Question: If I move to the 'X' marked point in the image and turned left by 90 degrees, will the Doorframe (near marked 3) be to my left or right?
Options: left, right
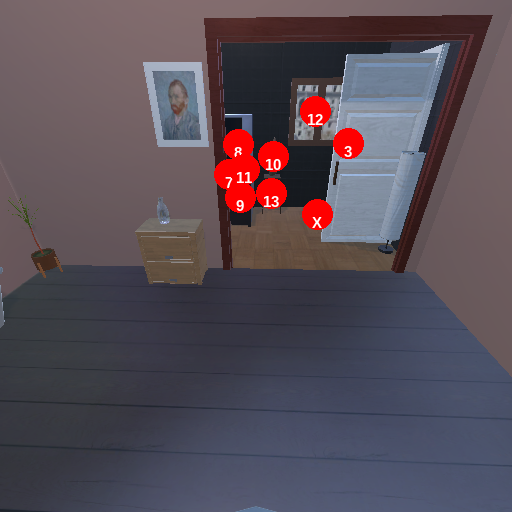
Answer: left